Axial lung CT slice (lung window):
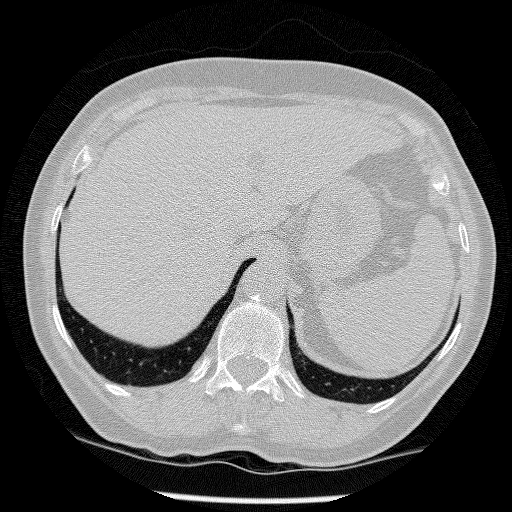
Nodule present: no